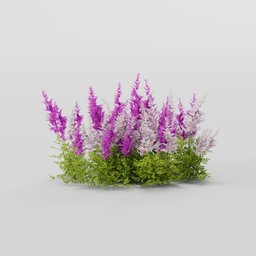
Label: nature